Interaction volume radius: 10 \u00c5
Interaction volume height: 30 \u00c5
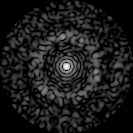
Disorder parameter: 0.8265